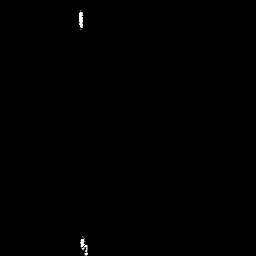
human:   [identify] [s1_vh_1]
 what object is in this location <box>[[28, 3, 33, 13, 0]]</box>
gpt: <ref>1 small ship at the top</ref>